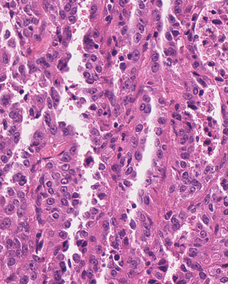
Tumor epithelial tissue: yes
Tumor-associated stroma tissue: no
Normal tissue: no